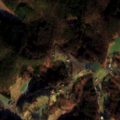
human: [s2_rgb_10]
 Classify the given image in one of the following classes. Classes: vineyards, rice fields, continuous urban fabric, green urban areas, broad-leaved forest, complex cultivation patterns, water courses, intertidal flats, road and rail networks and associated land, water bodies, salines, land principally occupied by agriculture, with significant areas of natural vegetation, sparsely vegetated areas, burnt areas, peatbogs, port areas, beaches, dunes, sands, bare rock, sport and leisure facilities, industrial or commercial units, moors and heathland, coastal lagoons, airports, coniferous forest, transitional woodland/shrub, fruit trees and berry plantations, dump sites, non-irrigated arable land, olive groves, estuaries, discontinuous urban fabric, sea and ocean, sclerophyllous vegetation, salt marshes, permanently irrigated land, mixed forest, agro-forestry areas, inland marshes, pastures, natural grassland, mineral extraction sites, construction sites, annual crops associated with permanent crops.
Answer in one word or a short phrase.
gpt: non-irrigated arable land, pastures, broad-leaved forest